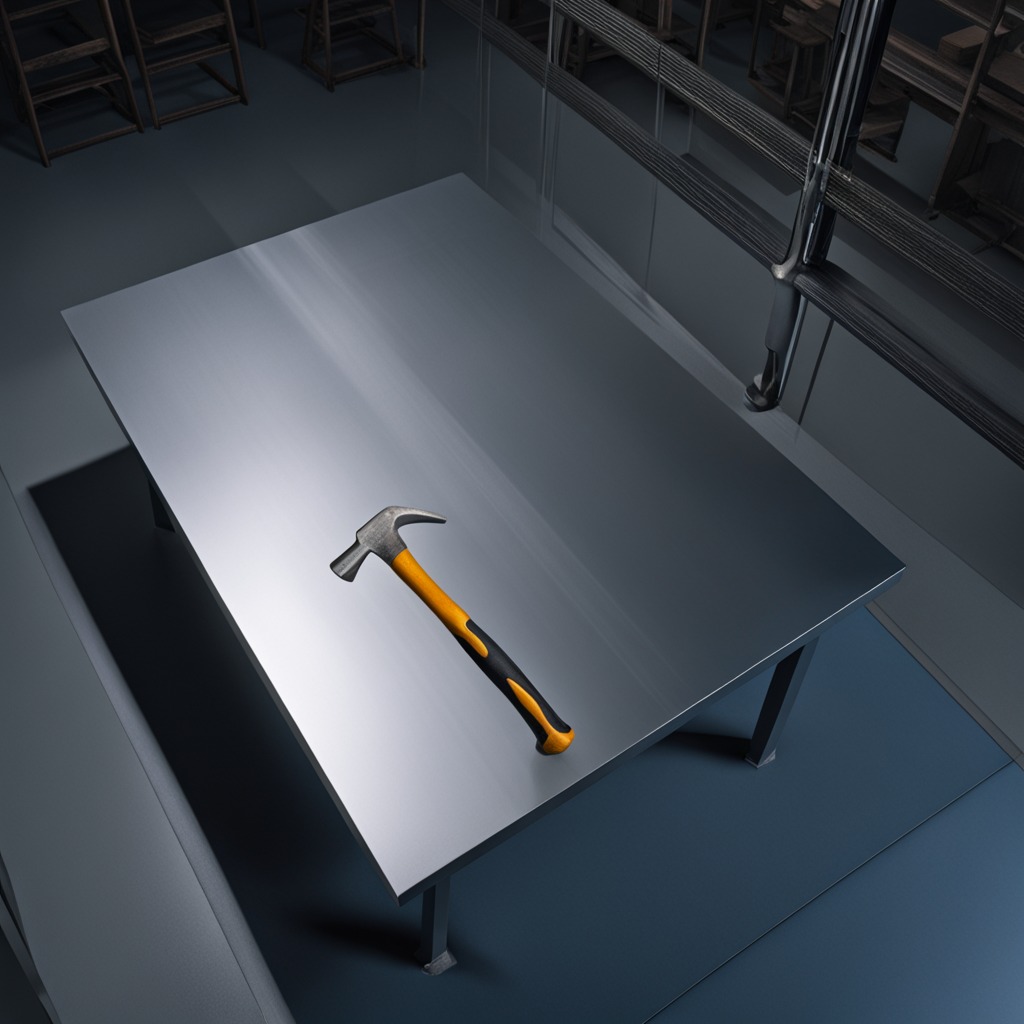
A hammer is lying on a clean empty table in a basement in the evening soft directional lighting on the tabletop realistic grain studio-quality clarity centered framing